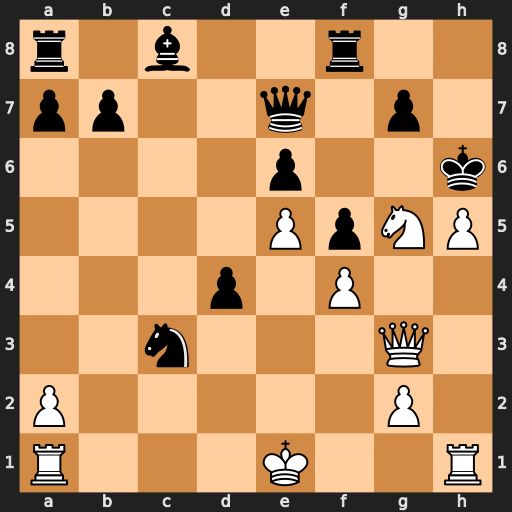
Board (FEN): r1b2r2/pp2q1p1/4p2k/4PpNP/3p1P2/2n3Q1/P5P1/R3K2R
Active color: w
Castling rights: KQ
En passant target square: -
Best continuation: Ne4 Qe8 Qg5+ Kh7 h6 g6 Qf6 Rxf6 Nxf6+ Kh8 Nxe8